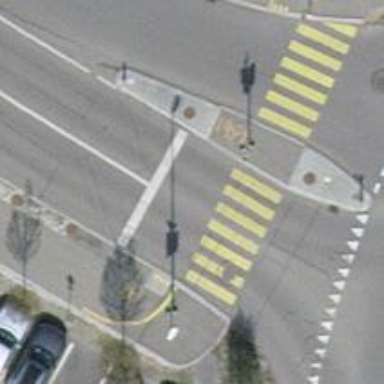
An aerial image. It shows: Road with traffic signals at crossing.